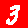
Digit: 3